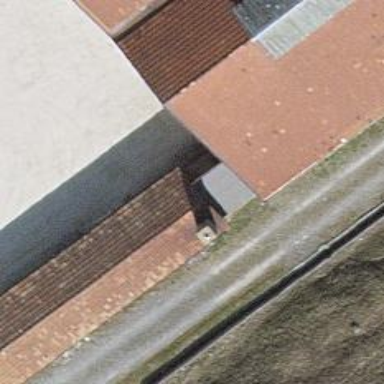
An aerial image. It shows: Building with gabled roof oriented across its structure.